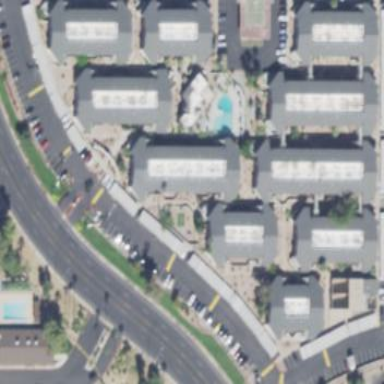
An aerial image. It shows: Residential area with apartments.